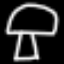
Label: mushroom